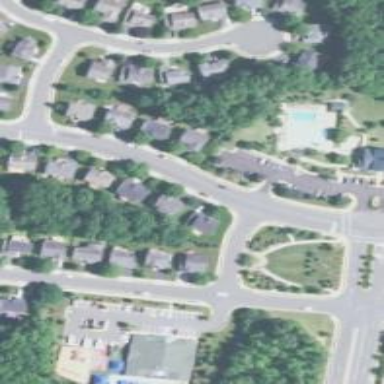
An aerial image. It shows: Residential road.